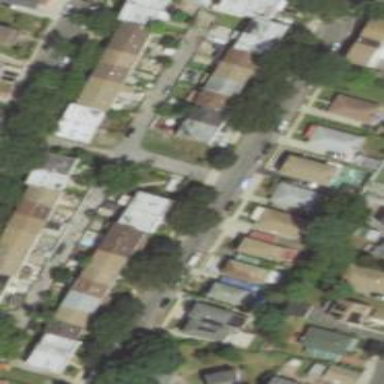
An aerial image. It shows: Alley classified as service road.